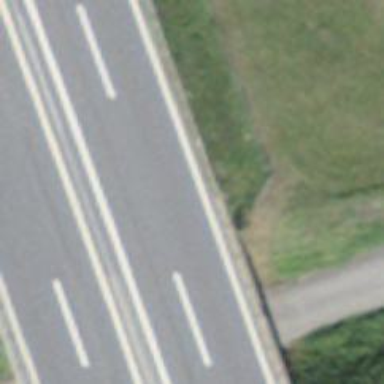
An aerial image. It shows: Asphalt bridge on trunk highway that is designated as motorroad.